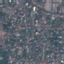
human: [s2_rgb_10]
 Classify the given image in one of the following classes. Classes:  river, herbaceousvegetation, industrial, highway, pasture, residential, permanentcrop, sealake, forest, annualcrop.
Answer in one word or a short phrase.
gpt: Residential